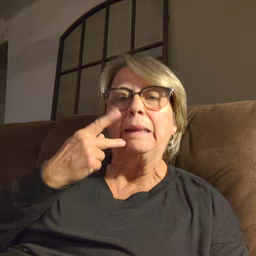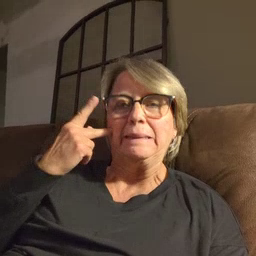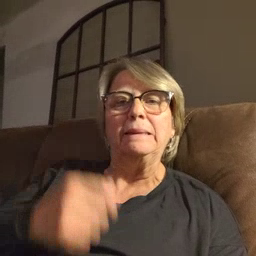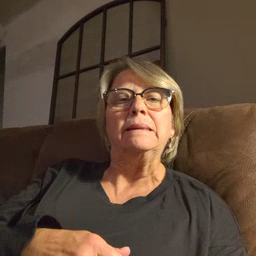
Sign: kiss